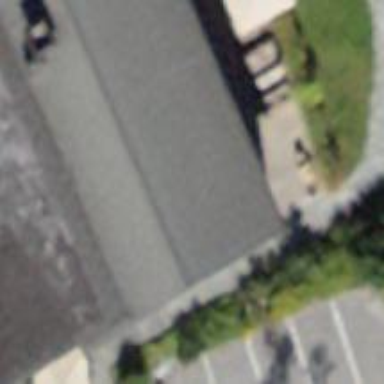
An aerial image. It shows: Restaurant.